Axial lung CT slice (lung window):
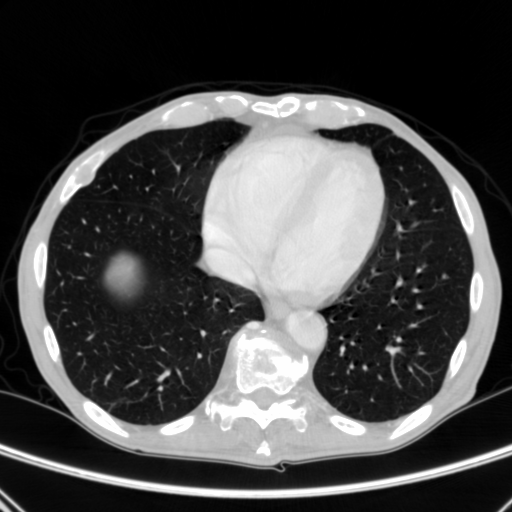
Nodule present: no